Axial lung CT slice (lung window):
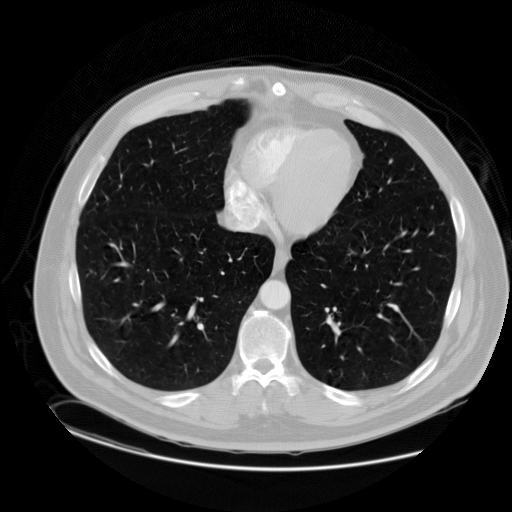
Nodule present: no